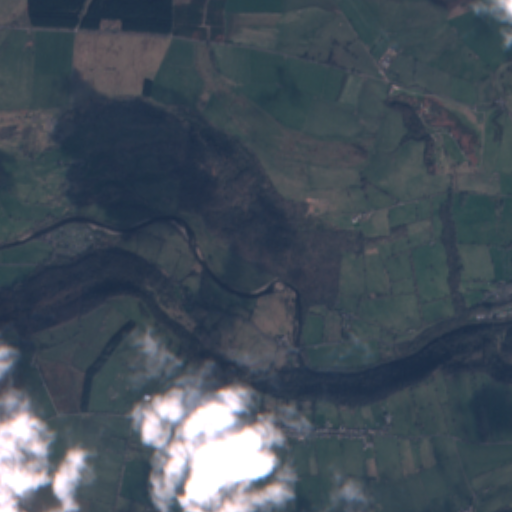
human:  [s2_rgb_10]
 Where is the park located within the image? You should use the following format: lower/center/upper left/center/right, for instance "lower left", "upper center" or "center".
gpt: The park is located in the upper right of the image.
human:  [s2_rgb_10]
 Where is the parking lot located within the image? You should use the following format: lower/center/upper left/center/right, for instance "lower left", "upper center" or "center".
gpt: The parking lot is located in the upper right of the image.
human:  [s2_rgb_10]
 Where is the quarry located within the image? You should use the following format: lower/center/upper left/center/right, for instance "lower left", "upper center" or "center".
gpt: The quarry is located in the upper center of the image.
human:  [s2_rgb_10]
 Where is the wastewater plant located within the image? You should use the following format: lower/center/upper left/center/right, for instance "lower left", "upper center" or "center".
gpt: The wastewater plant is located in the lower center of the image.
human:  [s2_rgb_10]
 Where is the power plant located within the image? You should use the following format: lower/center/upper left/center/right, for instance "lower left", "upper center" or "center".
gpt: There is no power plant in the image.